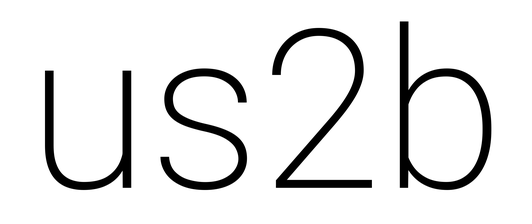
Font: Roboto_ExtraLight